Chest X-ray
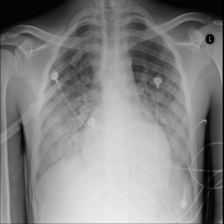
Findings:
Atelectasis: negative
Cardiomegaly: negative
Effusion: negative
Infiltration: positive
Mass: negative
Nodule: negative
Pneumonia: negative
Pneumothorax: negative
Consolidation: negative
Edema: negative
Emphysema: negative
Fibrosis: negative
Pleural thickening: negative
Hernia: negative